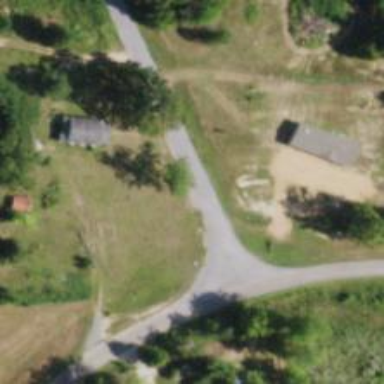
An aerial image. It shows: Stop road.